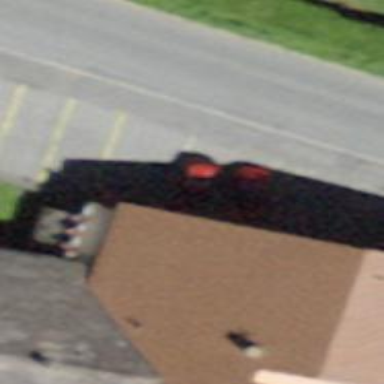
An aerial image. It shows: Beauty shop.